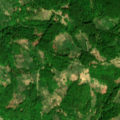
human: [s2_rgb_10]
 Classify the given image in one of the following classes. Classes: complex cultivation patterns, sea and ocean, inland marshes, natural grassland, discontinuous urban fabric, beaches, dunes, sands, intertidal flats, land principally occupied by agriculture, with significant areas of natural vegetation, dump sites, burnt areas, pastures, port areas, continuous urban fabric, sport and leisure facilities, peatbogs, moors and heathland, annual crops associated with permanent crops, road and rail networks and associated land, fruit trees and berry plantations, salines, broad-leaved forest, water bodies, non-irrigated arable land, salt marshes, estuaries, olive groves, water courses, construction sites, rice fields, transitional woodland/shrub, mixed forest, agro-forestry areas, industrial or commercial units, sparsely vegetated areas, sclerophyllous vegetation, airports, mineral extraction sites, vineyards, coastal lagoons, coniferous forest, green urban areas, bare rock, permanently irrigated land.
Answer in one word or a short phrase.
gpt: broad-leaved forest, transitional woodland/shrub